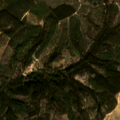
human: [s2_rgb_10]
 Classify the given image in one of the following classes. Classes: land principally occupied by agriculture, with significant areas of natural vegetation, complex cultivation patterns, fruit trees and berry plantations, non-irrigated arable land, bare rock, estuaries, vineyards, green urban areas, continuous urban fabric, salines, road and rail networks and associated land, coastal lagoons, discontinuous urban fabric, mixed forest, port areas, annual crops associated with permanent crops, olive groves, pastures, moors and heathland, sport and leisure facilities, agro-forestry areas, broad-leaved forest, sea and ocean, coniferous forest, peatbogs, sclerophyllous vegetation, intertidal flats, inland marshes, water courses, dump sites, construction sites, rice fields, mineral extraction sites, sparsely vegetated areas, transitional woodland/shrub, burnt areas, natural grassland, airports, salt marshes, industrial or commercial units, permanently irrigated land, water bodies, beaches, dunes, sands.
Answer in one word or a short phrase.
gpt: mixed forest, transitional woodland/shrub